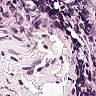
Metastatic tissue present: no